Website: ulta-beauty
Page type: account-selection
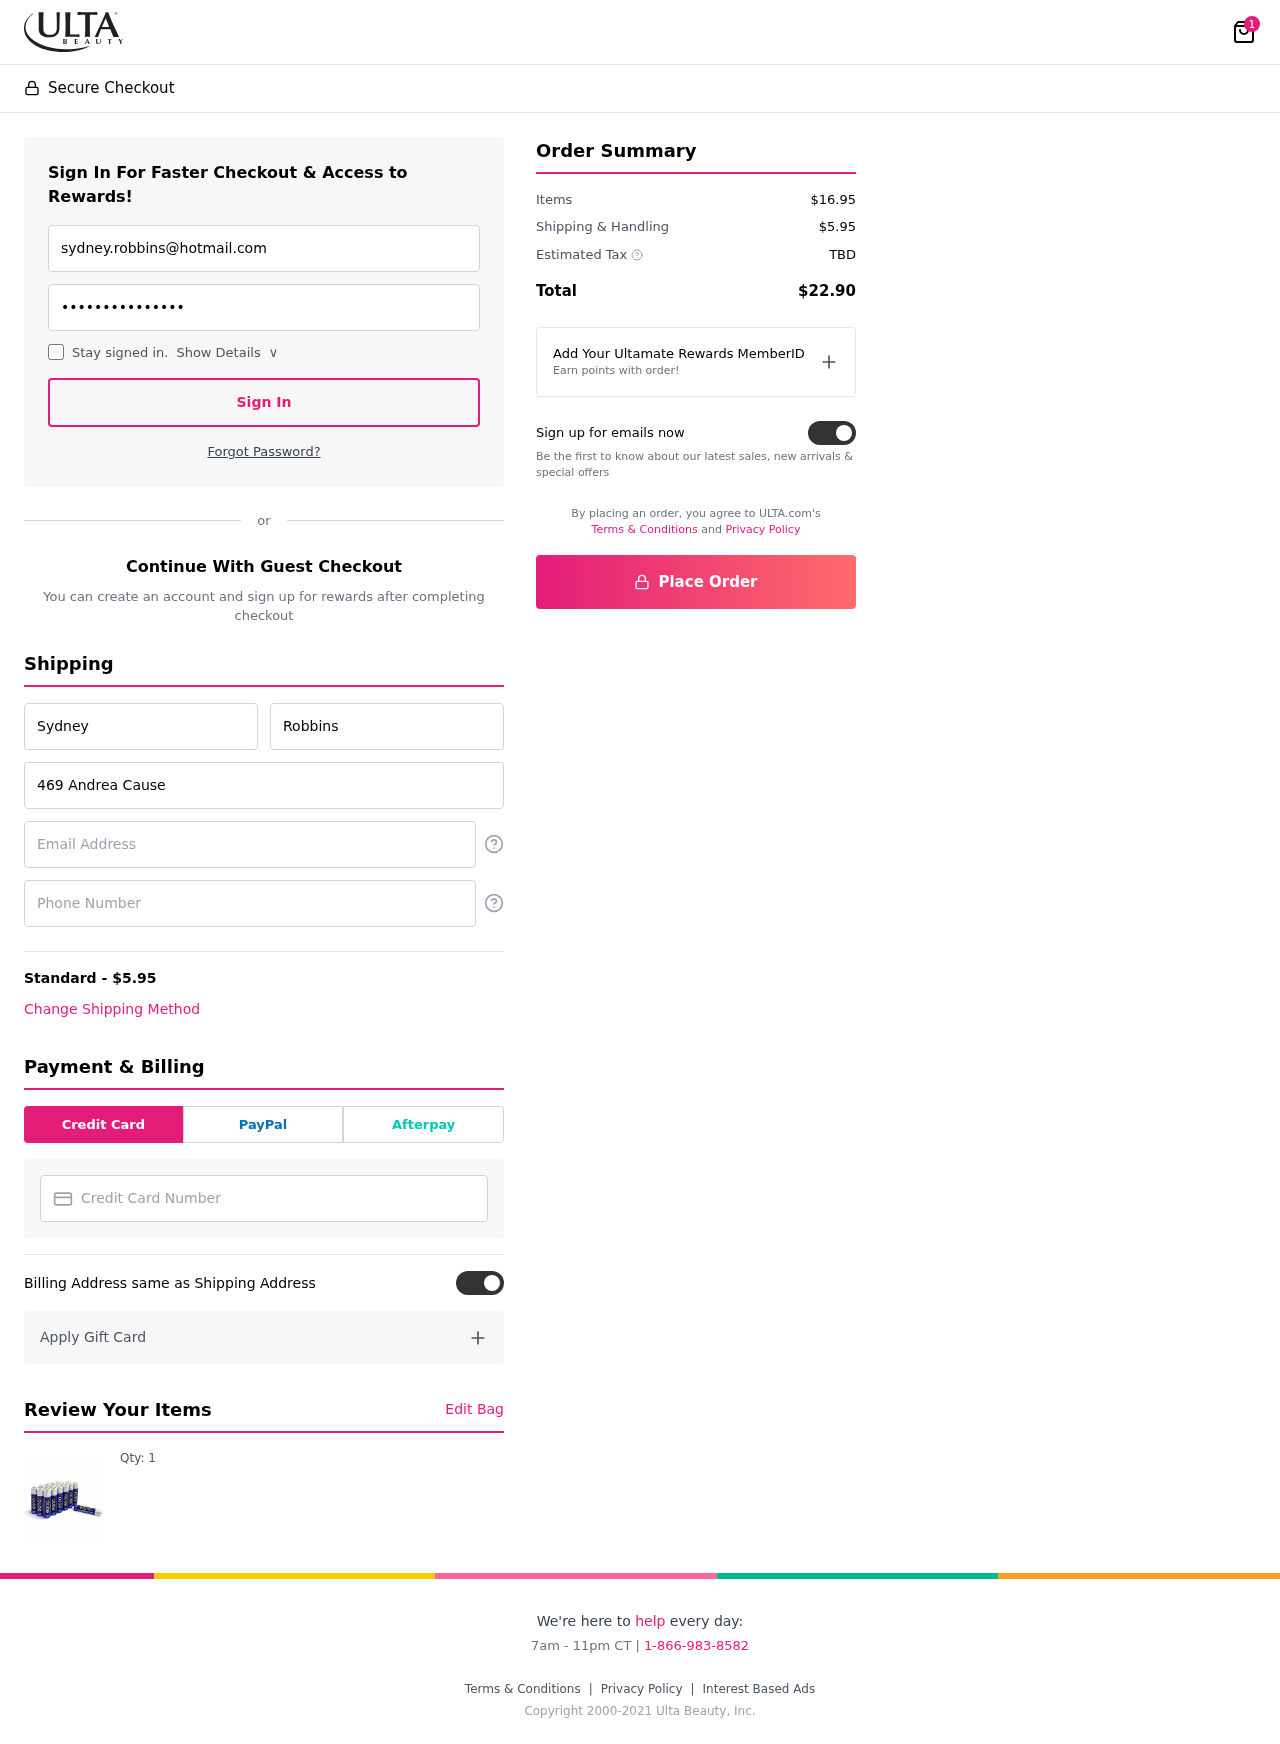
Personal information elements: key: PII_CARD_NUMBER
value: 4487 1257 0474 0686
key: PII_EMAIL
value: sydney.robbins@hotmail.com
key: PII_EMAIL2
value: sydney.robbins@hotmail.com
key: PII_FIRSTNAME
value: Sydney
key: PII_LASTNAME
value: Robbins
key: PII_PHONE
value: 8808737381
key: PII_STREET
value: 469 Andrea Causeway Apt. 483
Product elements: key: PRODUCT1_QUANTITY
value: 1
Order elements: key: ORDER_NUM_ITEMS
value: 1
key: ORDER_SHIPPING_COST
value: $5.95
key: ORDER_SUBTOTAL
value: $16.95
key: ORDER_TAX
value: TBD
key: ORDER_TOTAL
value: $22.90